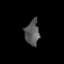
Tissue: lung
Cell type: Others
Senescence score: 0.2108
Nuclear area (px): 350
Mean DAPI intensity: 88.143